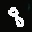
Label: 8